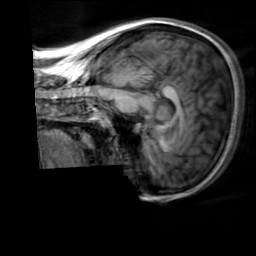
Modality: T1w
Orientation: sagittal
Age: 30
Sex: female
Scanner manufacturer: siemens
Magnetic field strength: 3 T
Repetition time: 2.3 s
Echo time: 0.00303 s